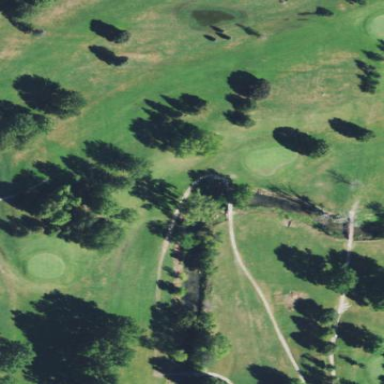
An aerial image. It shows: Lush grass fairway on golf course.